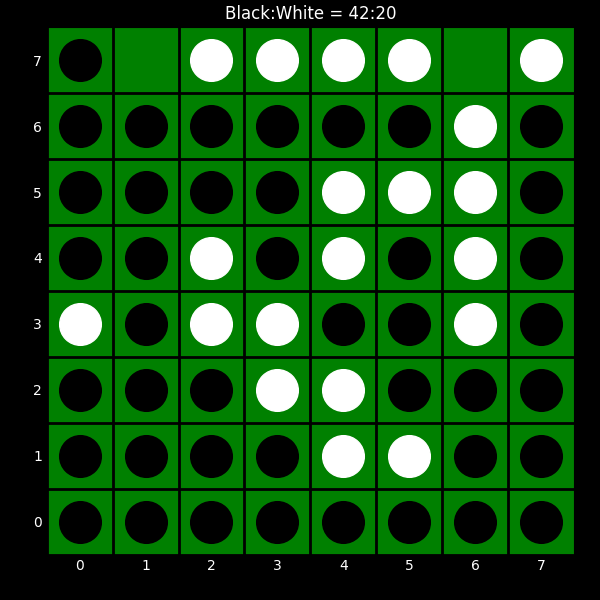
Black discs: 42
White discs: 20